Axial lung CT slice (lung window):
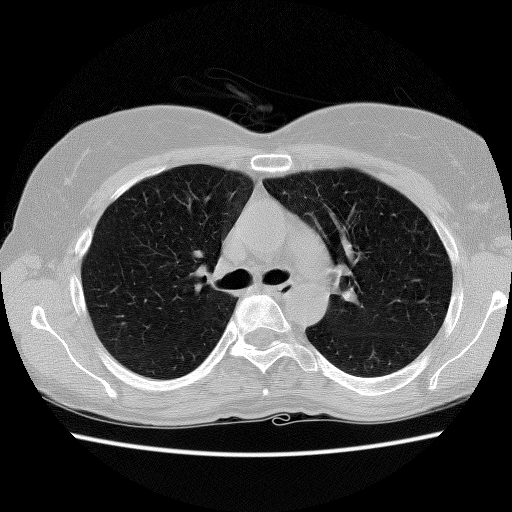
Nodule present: no